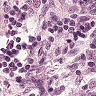
Metastatic tissue present: no